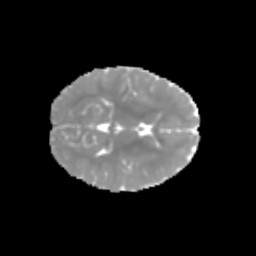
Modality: MD
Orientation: axial
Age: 6
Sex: male
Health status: healthy